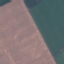
Land use / land cover: AnnualCrop